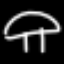
Label: mushroom